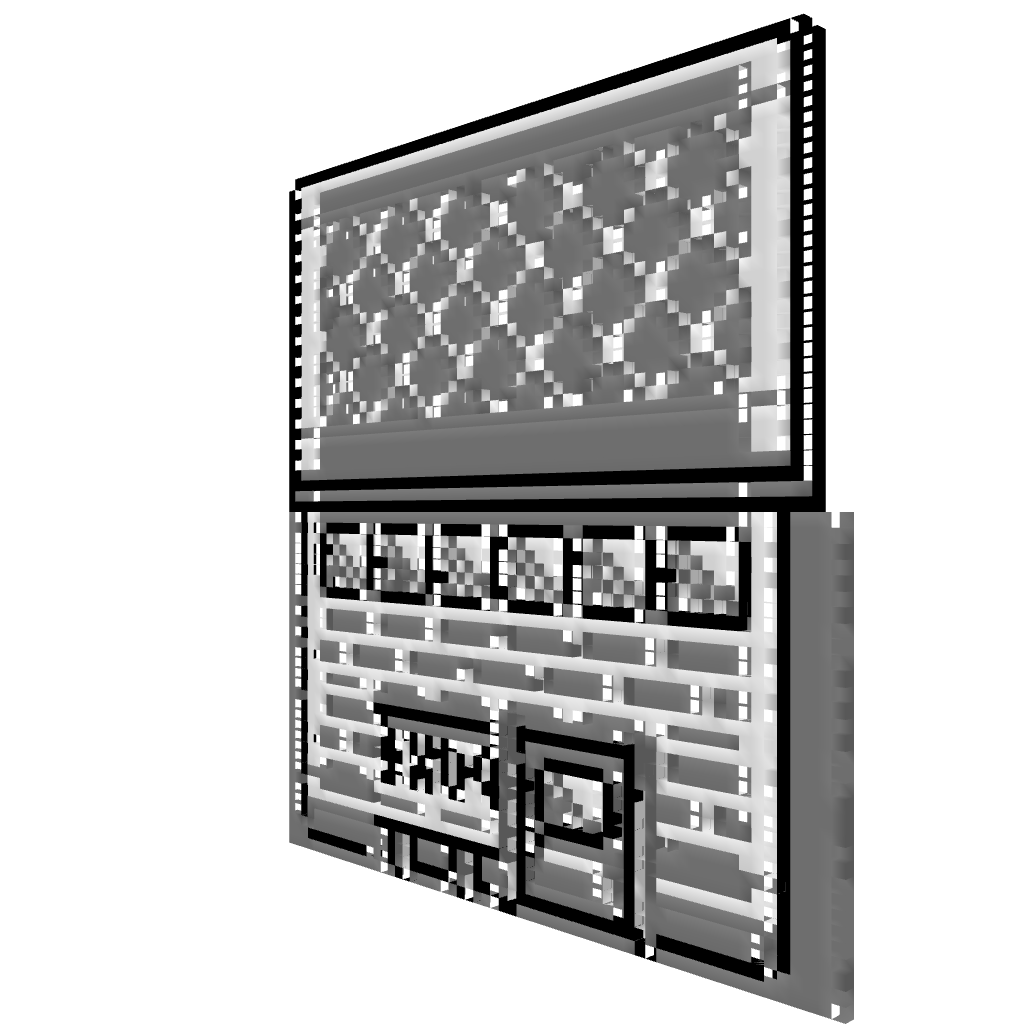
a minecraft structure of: PokéCenter 8-Bit POKÈMON RED high quality